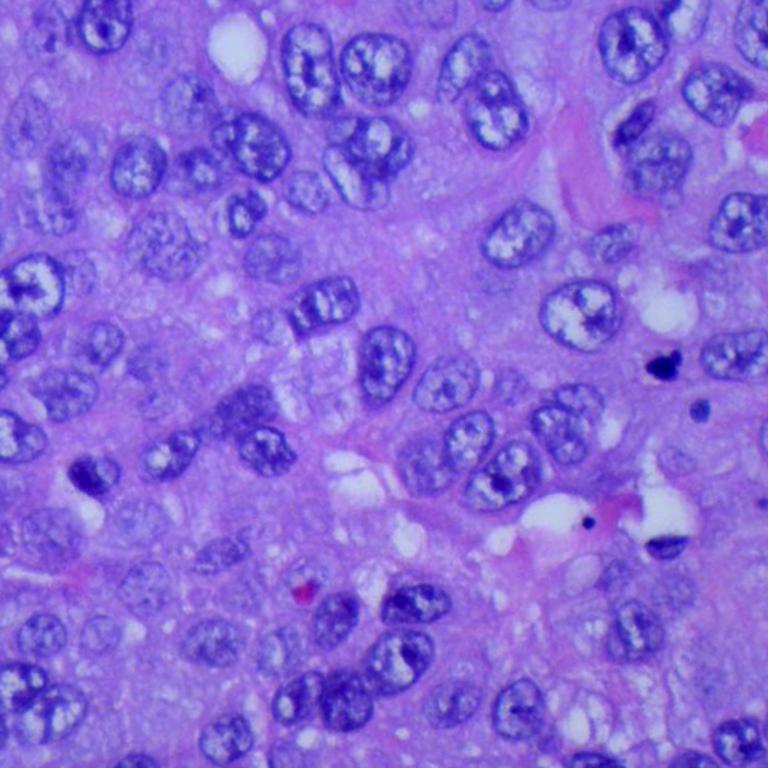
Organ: lung
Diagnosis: squamous carcinomas